Field crop: maize
Growth stage: 2
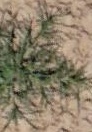
Species: salsola